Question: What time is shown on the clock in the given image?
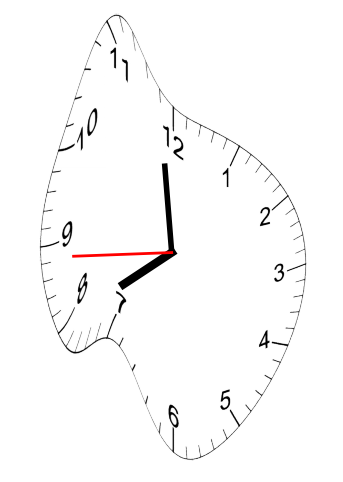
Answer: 07:58:44